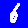
Digit: 6